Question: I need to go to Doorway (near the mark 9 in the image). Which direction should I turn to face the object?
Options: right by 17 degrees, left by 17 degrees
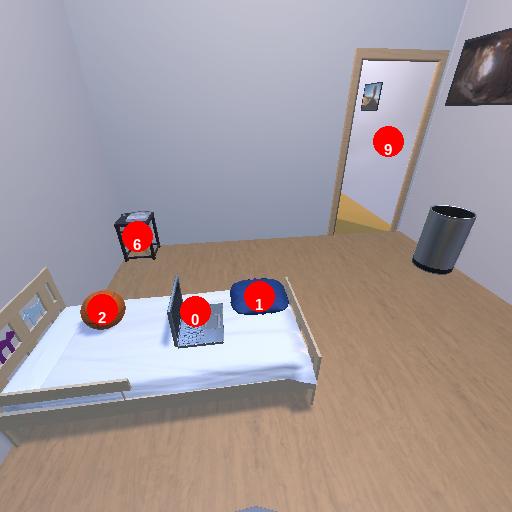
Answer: right by 17 degrees